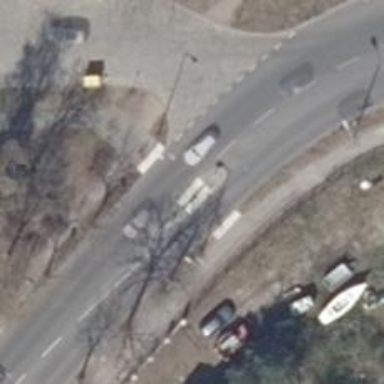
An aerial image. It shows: Unmarked crossing with pedestrian island.